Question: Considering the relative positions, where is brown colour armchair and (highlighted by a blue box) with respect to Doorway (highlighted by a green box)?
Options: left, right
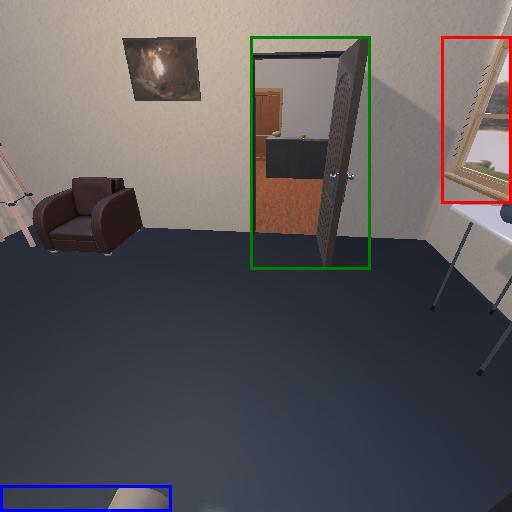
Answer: left